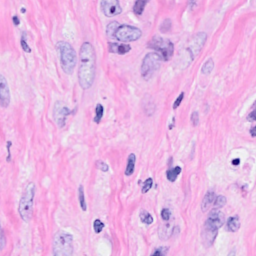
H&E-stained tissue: Breast